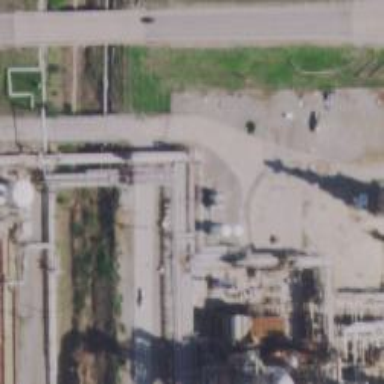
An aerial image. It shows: Storage tank with man-made structure.